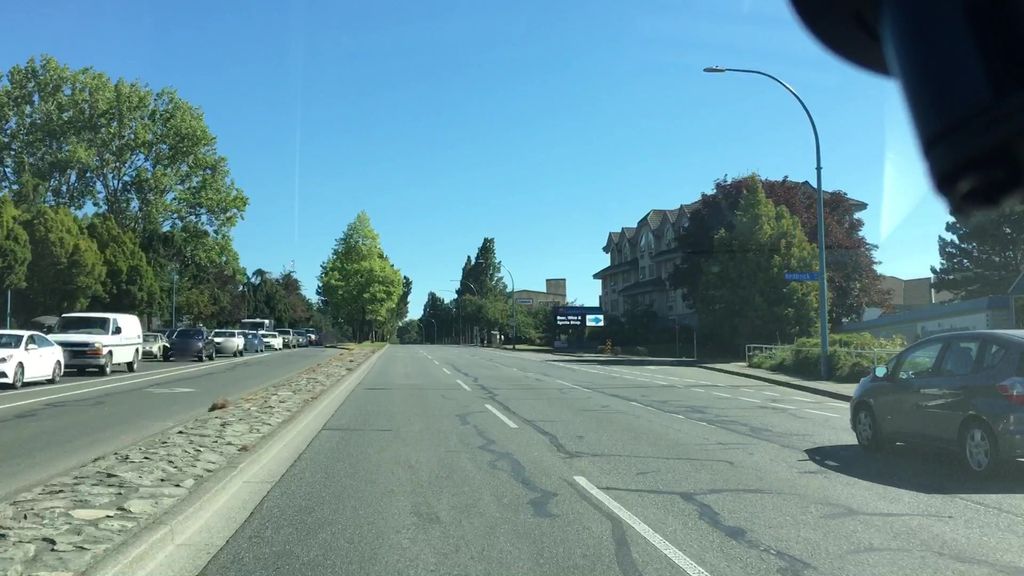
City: victoria